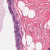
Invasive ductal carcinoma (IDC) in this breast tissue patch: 0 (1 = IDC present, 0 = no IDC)